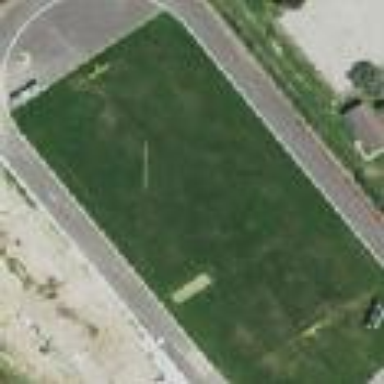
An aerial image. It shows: American football pitch for leisure and sport activities.